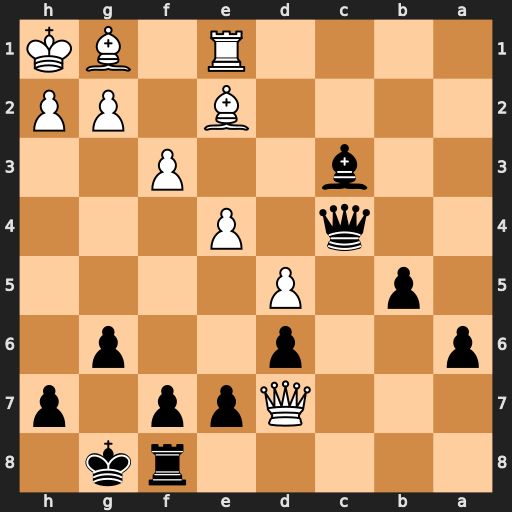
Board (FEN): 5rk1/3Qpp1p/p2p2p1/1p1P4/2q1P3/2b2P2/4B1PP/4R1BK
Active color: b
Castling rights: -
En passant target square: -
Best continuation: Qa2 Rc1 b4 Bd1 Qd2